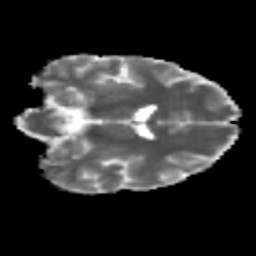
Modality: MD
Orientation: coronal
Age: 19
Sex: female
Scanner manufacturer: siemens
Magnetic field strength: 3 T
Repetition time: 3.5 s
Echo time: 0.125 s